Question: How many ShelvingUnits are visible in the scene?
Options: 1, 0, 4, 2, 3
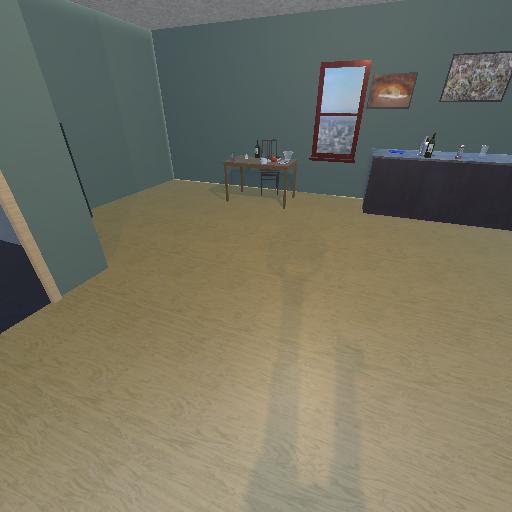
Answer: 1